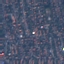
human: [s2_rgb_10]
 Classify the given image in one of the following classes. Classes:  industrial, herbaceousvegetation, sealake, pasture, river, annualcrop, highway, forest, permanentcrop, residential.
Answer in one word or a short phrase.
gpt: Residential